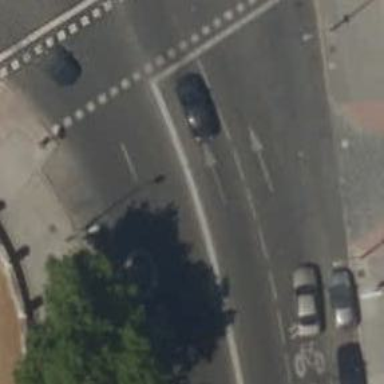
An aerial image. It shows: Tertiary road with asphalt surface and parallel on-street parking lanes on both sides.